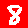
Digit: 8